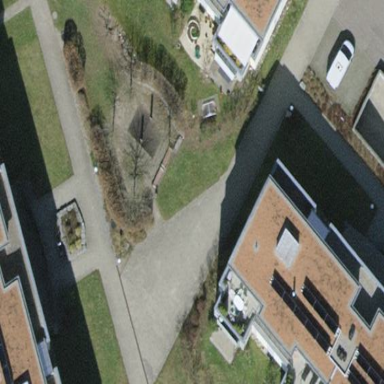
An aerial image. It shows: Flat-roofed apartment building.